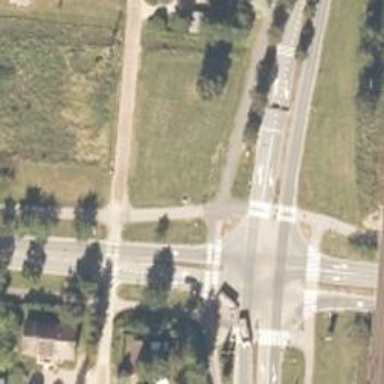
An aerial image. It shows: Tertiary road with asphalt surface leading to roundabout.